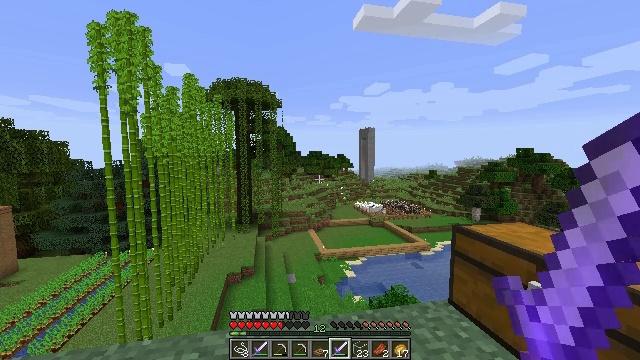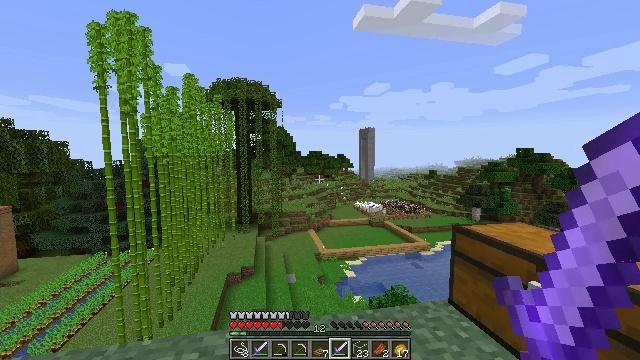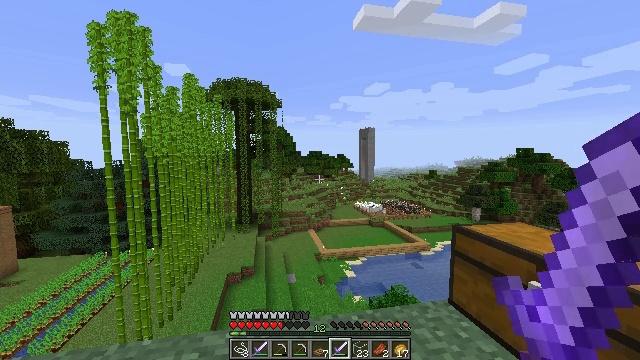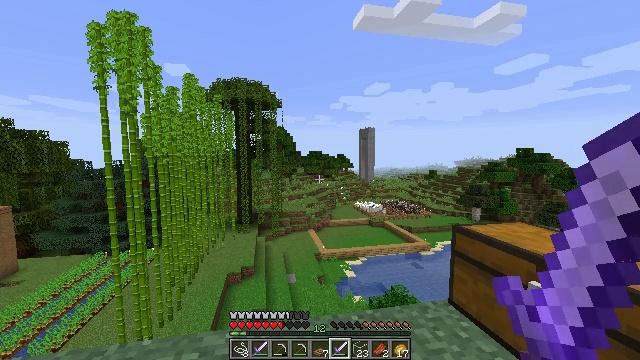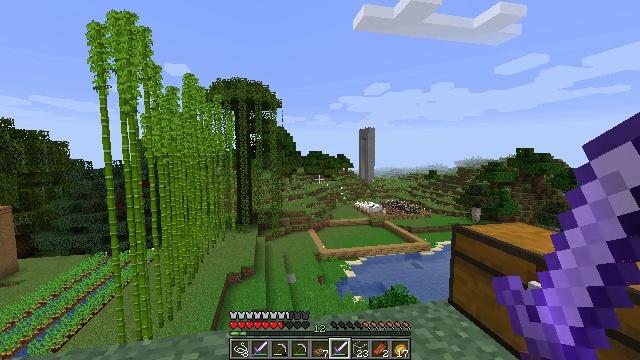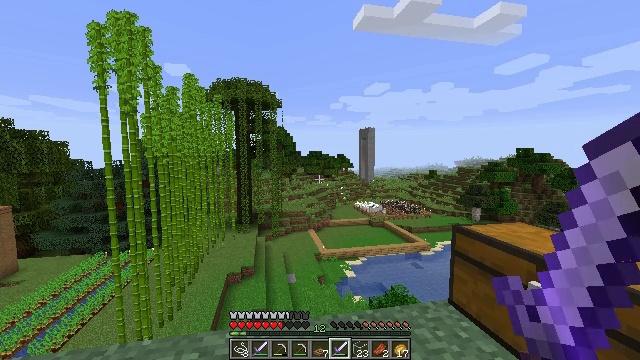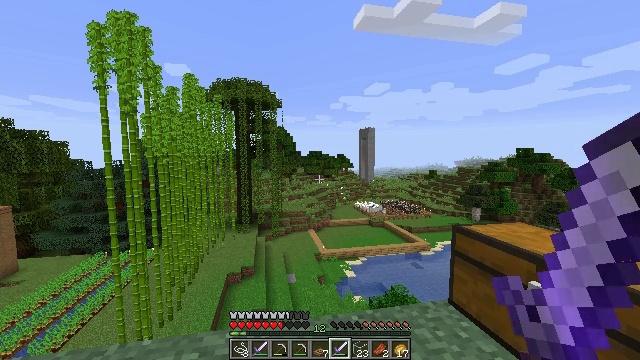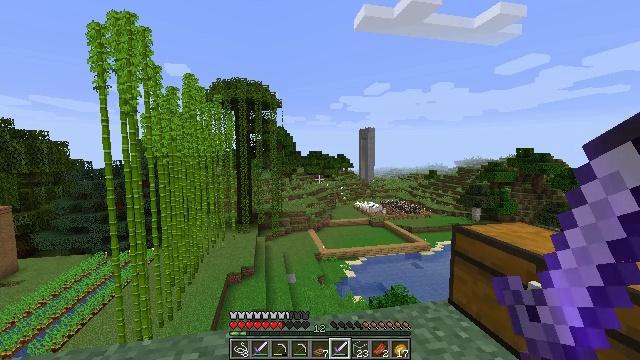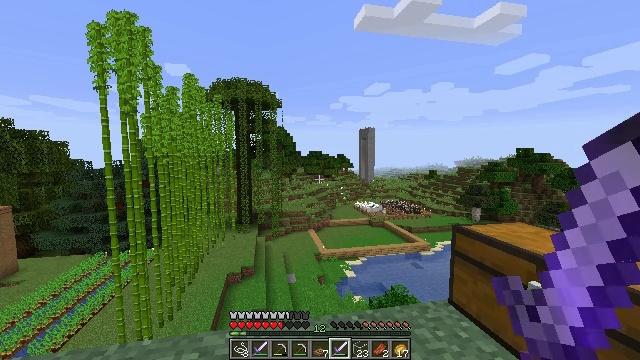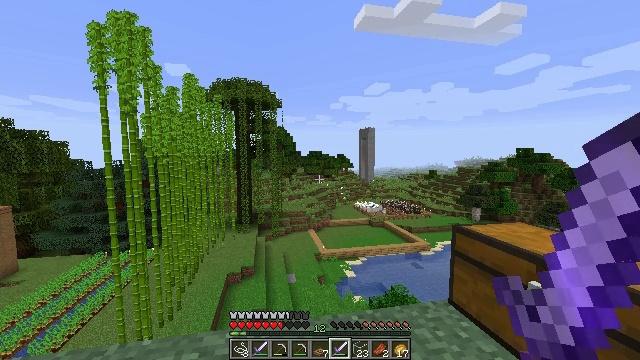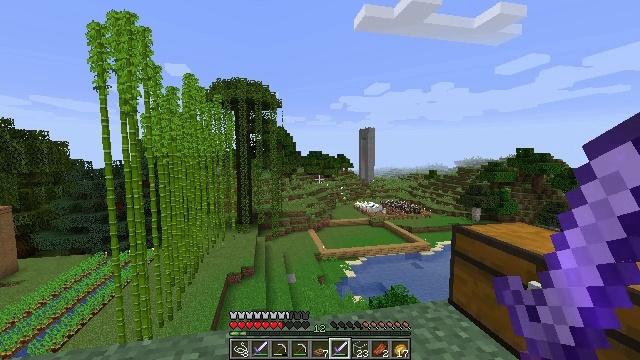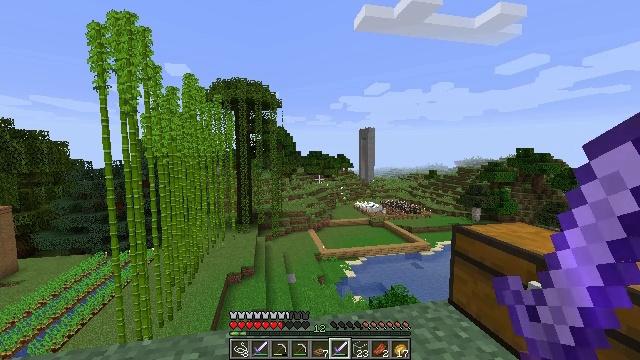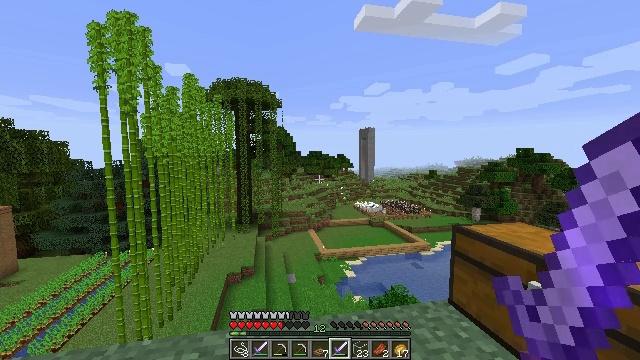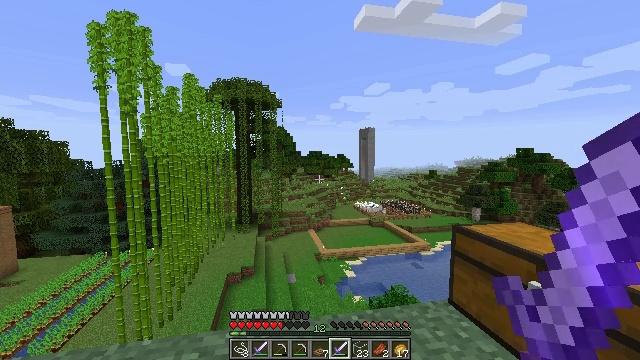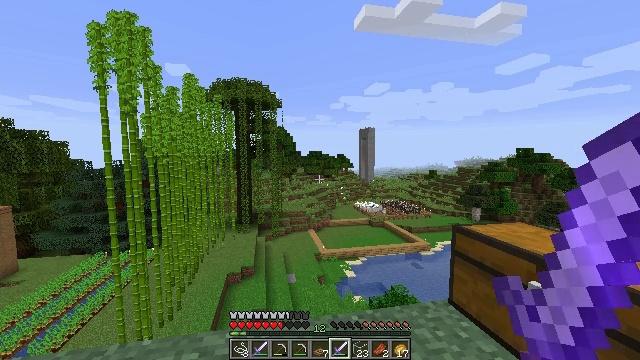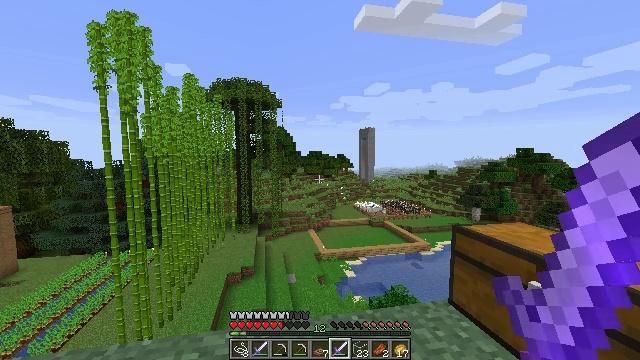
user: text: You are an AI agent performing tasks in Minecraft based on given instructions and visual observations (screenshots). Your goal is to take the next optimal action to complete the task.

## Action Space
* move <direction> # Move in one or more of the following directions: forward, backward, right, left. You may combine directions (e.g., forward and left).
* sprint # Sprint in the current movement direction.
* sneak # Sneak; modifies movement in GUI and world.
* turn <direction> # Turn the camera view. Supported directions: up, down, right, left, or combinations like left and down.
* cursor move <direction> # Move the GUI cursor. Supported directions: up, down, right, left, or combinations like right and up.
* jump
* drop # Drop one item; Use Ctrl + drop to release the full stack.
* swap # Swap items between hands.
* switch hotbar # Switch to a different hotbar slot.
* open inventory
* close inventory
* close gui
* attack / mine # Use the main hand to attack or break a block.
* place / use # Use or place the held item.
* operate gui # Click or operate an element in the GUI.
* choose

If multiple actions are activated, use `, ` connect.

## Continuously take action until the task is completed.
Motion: motion action
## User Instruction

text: Assemble paper and leather to create a book on the crafting table.
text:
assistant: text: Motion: no_op
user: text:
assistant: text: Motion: no_op
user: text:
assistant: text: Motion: no_op
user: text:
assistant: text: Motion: no_op
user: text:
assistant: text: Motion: no_op
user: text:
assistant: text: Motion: no_op
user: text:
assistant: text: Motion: no_op
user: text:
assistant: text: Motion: no_op
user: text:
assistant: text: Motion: no_op
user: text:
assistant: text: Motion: no_op
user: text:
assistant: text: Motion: no_op
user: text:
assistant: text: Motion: no_op
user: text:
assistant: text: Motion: no_op
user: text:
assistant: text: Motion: no_op
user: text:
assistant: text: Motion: no_op
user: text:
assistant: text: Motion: no_op
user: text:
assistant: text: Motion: no_op
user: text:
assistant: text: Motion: no_op
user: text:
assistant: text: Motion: no_op
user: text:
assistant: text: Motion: no_op
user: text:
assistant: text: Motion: no_op
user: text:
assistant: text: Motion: no_op
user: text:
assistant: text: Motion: no_op
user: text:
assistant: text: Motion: no_op
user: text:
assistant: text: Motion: no_op
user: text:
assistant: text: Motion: no_op
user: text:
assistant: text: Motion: no_op
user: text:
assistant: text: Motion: no_op
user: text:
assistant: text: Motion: no_op
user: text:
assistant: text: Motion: no_op